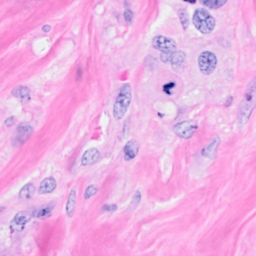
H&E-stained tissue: Breast